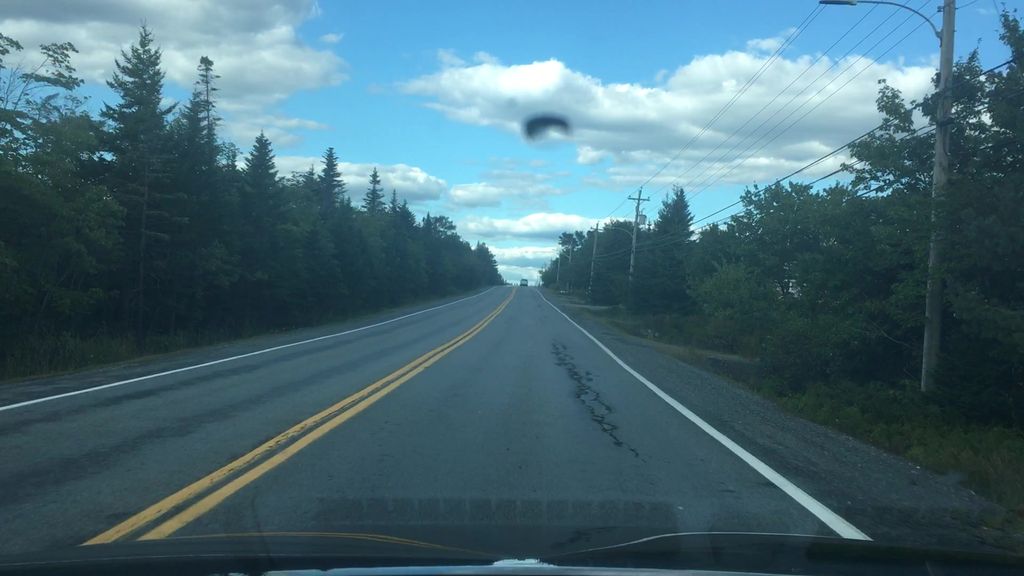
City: halifax